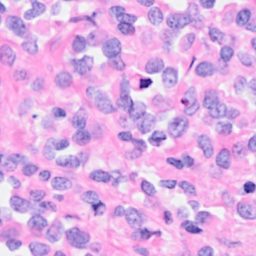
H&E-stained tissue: Breast